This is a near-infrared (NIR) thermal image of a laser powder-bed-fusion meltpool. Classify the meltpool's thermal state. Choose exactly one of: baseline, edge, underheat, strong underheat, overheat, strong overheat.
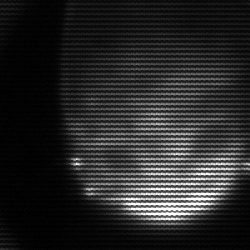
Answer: edge